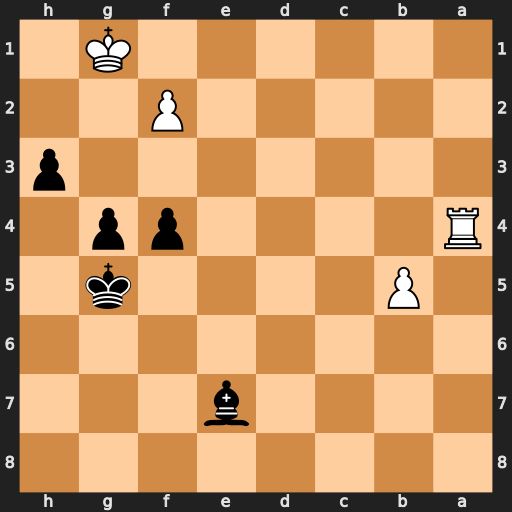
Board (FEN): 8/4b3/8/1P4k1/R4pp1/7p/5P2/6K1
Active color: b
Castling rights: -
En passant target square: -
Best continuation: Bc5 Rc4 Bb6 Rc6 g3